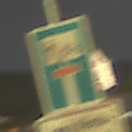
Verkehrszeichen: SackgasseRadverkehrFussgaengerDurchlaessig
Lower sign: HinweisGeaenderteVorfahrtVerkehrsfuehrungVerkehrsregelung3
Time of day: Night
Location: Outdoor (Urban)
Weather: PartlyCloudy
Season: NotSpecified
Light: Artificial